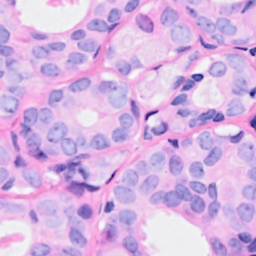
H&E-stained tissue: Breast